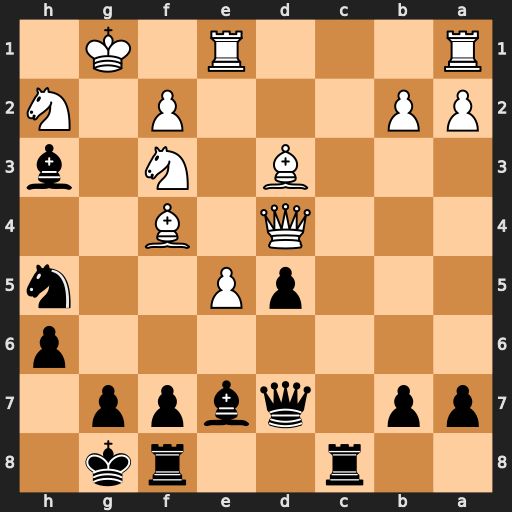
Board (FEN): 2r2rk1/pp1qbpp1/7p/3pP2n/3Q1B2/3B1N1b/PP3P1N/R3R1K1
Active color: b
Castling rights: -
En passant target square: -
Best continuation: Bc5 Be3 Bxd4